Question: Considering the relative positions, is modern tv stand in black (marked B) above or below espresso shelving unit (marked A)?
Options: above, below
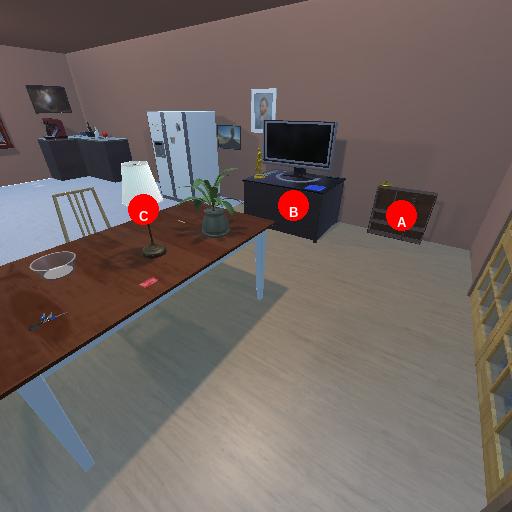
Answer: above